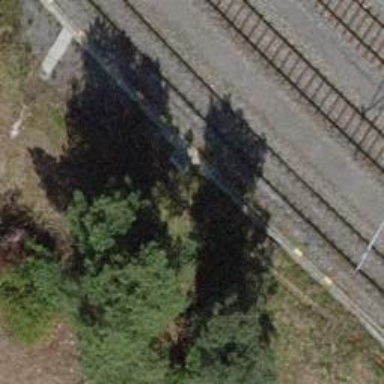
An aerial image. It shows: Railway buffer stop.